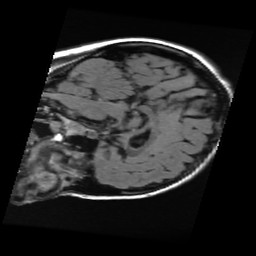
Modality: FLAIR
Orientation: sagittal
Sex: female
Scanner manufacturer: ge
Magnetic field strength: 3 T
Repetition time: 9 s
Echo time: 0.1216 s